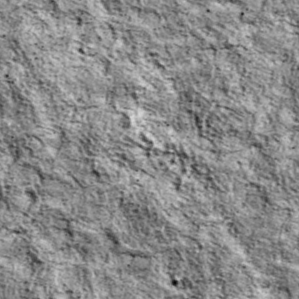
Label: non_frost